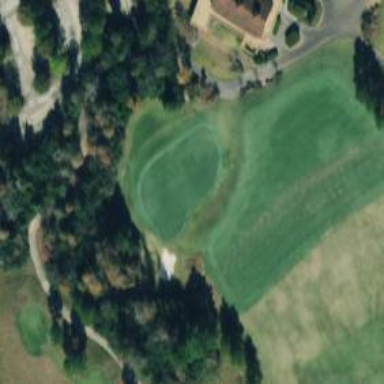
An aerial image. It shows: Golf tee on grassy land.